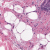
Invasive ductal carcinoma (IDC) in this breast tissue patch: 1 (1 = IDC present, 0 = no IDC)